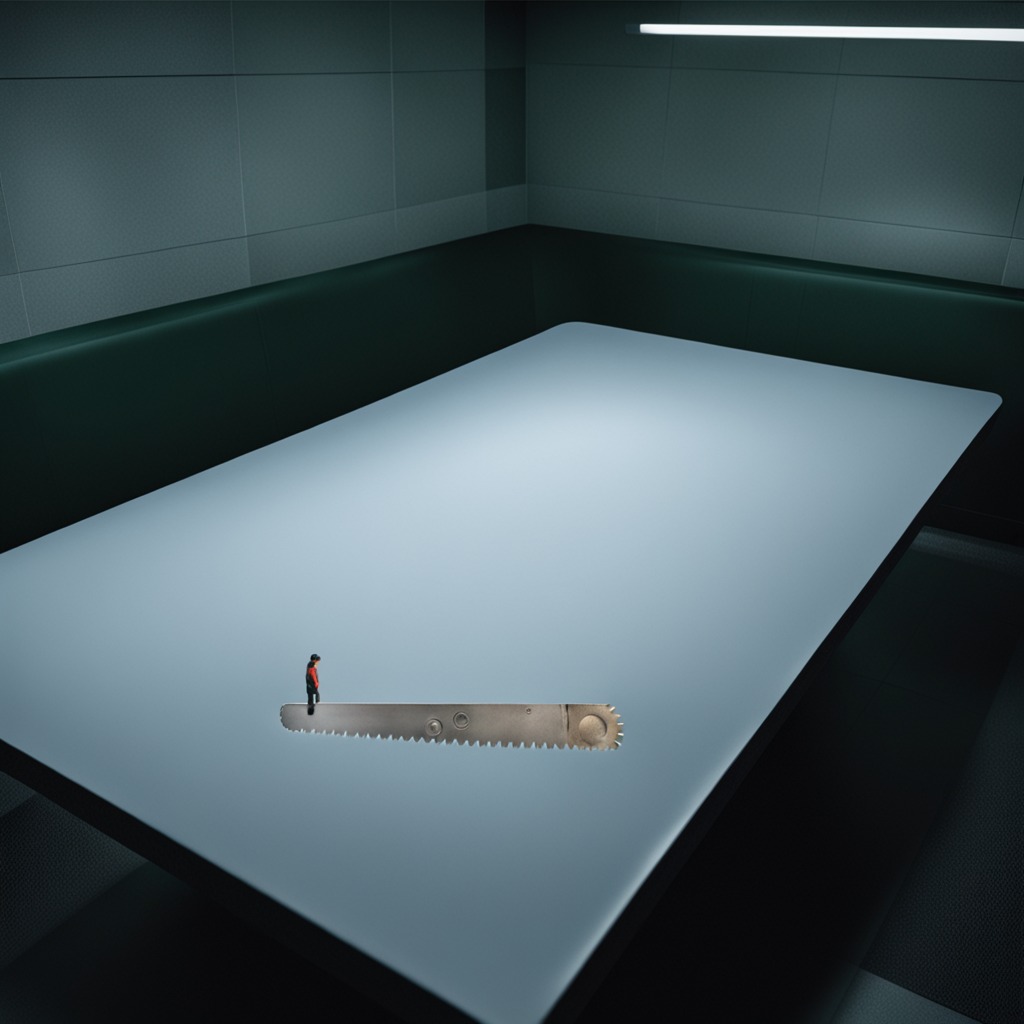
A handheld metal saw lies on the clean empty table in a railway signal maintenance room lit by harsh overhead fluorescents.